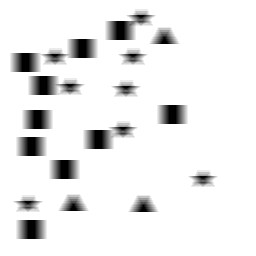
Squares: 10
Triangles: 3
Stars: 8
Total shapes: 21